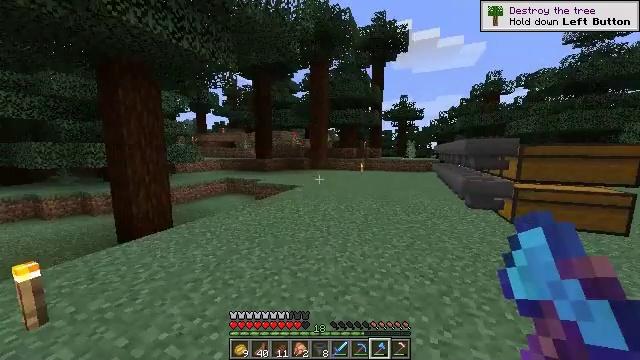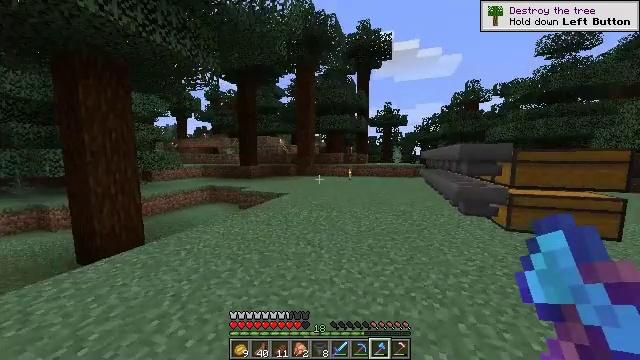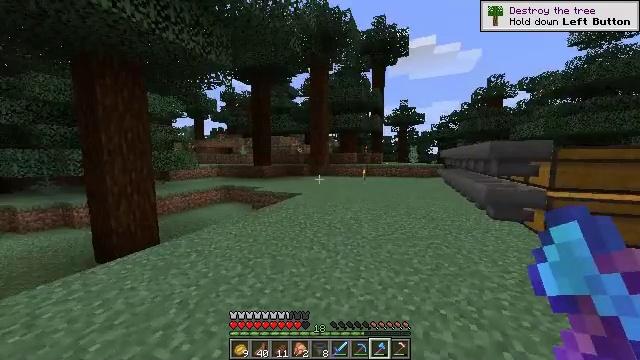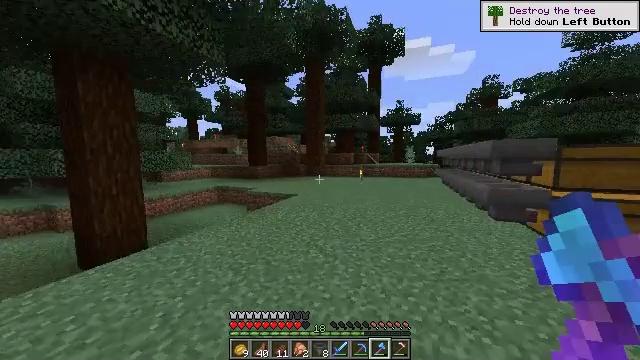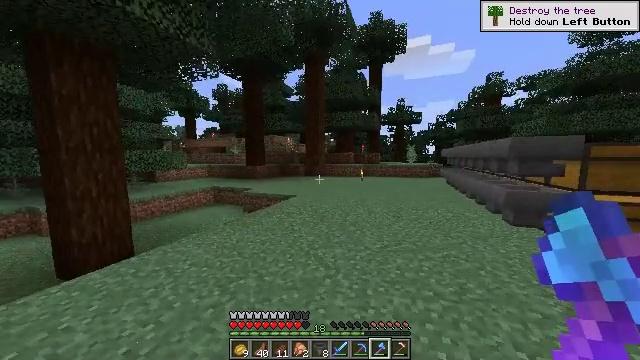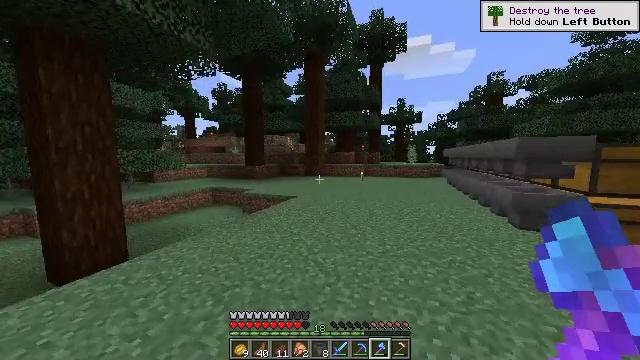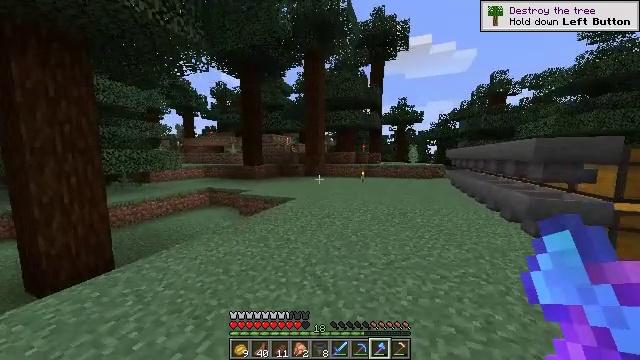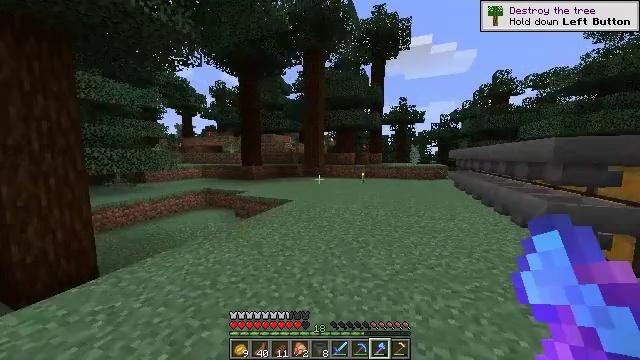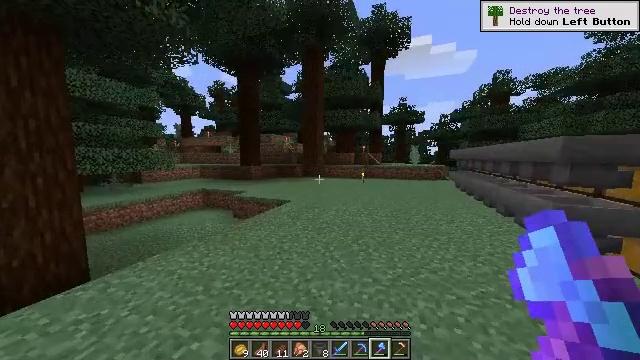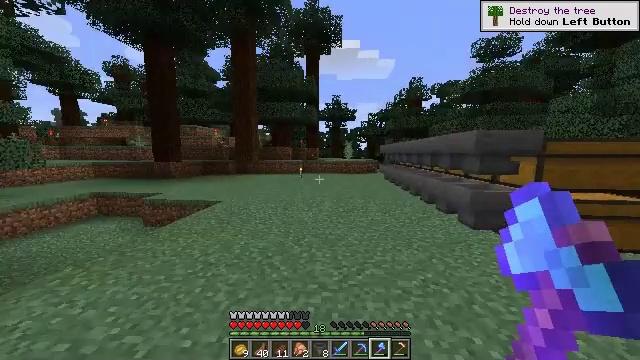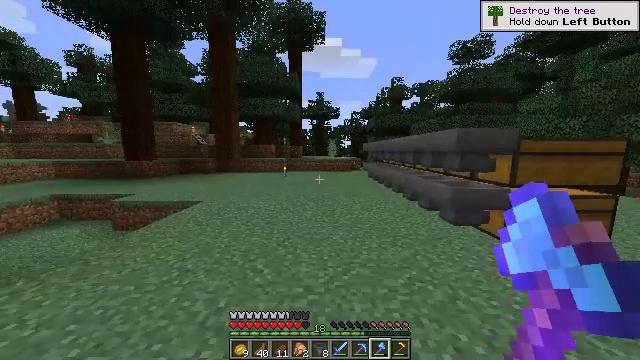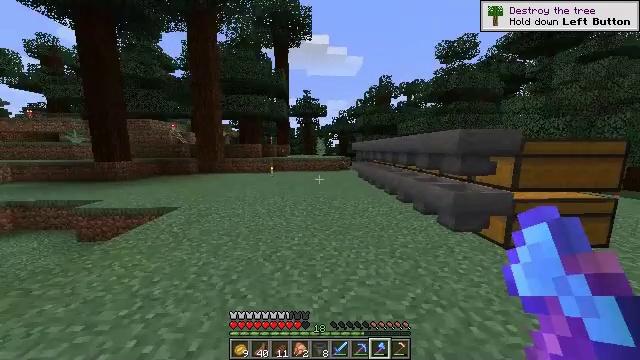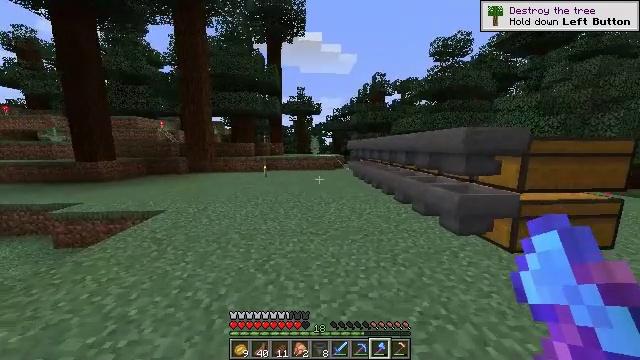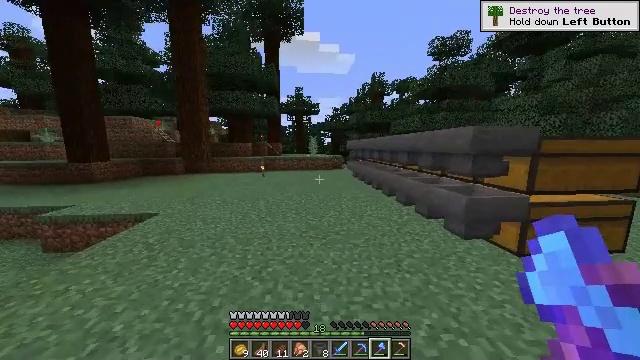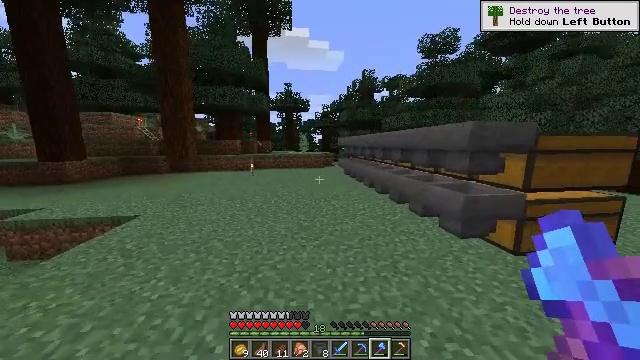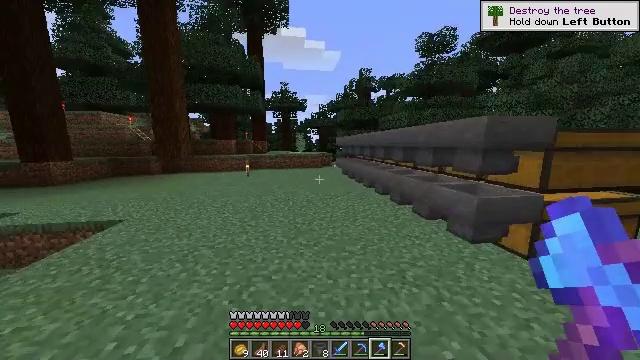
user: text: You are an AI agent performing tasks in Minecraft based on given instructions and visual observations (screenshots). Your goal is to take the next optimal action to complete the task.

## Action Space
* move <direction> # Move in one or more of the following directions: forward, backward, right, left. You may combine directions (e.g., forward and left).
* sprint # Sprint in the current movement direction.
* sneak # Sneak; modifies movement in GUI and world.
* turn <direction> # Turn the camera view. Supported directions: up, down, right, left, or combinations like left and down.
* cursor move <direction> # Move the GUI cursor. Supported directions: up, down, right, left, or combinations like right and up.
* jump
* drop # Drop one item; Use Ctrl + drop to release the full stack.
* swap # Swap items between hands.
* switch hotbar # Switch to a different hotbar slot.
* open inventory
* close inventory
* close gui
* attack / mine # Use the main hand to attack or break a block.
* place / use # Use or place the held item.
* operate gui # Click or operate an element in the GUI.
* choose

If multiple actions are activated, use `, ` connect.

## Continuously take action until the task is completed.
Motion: motion action
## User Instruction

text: Mine the large fern from the ground.
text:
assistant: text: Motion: move forward, turn right and up
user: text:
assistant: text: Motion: move forward, turn left
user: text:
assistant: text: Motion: move forward, turn right
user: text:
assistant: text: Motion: move forward, sprint
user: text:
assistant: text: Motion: move forward, sprint
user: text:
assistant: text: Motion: move forward, sprint
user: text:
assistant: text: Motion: move forward, sprint
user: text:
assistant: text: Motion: move forward, sprint
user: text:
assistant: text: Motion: move forward, sprint, turn right and down
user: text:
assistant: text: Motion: move forward, turn right
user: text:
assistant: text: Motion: move forward, turn right
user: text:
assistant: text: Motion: move forward, turn right
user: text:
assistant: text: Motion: move forward
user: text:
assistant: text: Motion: move forward, sprint, turn right
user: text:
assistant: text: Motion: move forward, sprint
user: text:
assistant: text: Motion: move forward, sprint
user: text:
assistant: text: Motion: move forward
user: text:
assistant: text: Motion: move forward, turn left
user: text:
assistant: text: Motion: move forward, turn left
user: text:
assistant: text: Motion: move forward
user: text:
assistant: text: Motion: move forward
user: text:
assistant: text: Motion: move forward
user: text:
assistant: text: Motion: move forward
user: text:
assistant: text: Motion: move forward
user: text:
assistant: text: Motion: move forward
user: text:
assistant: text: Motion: move forward
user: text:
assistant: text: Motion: move forward
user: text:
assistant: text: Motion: move forward
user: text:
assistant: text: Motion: move forward
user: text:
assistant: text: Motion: move forward